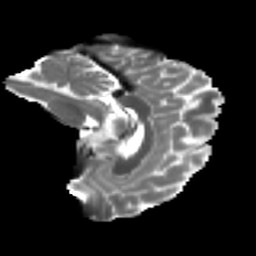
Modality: T2w
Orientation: sagittal
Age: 31
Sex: male
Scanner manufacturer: ge
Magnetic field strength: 3 T
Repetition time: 7.8 s
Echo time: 0.0606 s